Question: I've an ListView with different count of entries every in runtime (normal -> depends at the user)
I read a post to change the color of the TextViews in the 'getView()' of the Adapter.
It worked well, if I wouldn't scroll -> then there are colored entries...!
And I want only .
I'm trying to change only one specific row, and not the others. The others have the 'correct color'.
'''
listview_otherSubnets.setAdapter(new ArrayAdapter<String>(this, R.layout.networks_list_item, list) {
@Override
public View getView(int position, View convertView, ViewGroup parent) {
View view=super.getView(position, convertView, parent);
TextView textView=(TextView) view.findViewById(R.id.networkslistitem);
//index_network specifies the specific network row
/*YOUR CHOICE OF COLOR*/
if(index_network==-1) {//get the error entry
//always one entry and if calculation above is not correct then there would be an error text in the TextView
textView.setTextColor(Color.parseColor("#ff4444"));
textView.setTypeface(null, Typeface.BOLD);
}
if(index_network!=-1 && index_network==position){//get the specific one
Log.i("OtherSubnet", "Adapter Current Network");
textView.setTextColor(Color.parseColor("#33b5e5"));
textView.setTypeface(null, Typeface.BOLD);
}
//otherwise default color (from the xml) -> see image
view.setClickable(false);
return view;
}
});
'''
()

correct would be: only one row
Is it possible to get the text of the 'TextView', if it's on the first run?The text which should be set?
As I tried, I got an exception.
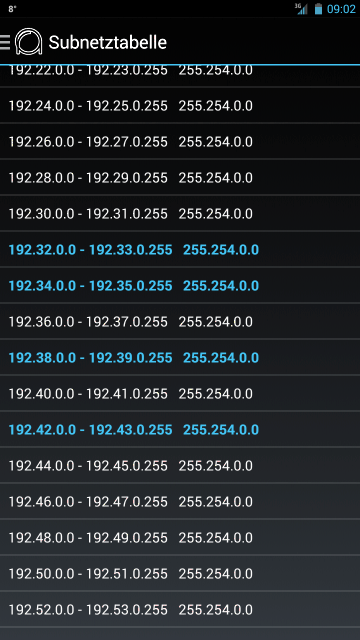
Answer: The adapter class is designed that way, that while scrolling views will be reused, but not created again. Your colored textview, after scrolling is reused, so some other element will be colored. If you scrool again there will be more colored elements. That's why you have to color your marked element with desired color, and color ALL OTHER elements with normal color.
'''
listview_otherSubnets.setAdapter(new ArrayAdapter<String>(this, R.layout.networks_list_item, list) {
@Override
public View getView(int position, View convertView, ViewGroup parent) {
View view=super.getView(position, convertView, parent);
TextView textView=(TextView) view.findViewById(R.id.networkslistitem);
if(index_network==position){
Log.i("OtherSubnet", "Adapter Current Network");
textView.setTextColor(Color.parseColor("#33b5e5"));
textView.setTypeface(null, Typeface.BOLD);
} else {
textView.setTextColor(Color.parseColor("#ff4444"));
textView.setTypeface(null, Typeface.BOLD);
}
view.setClickable(false);
return view;
}
});
'''